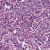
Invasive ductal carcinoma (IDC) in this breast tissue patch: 1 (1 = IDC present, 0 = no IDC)